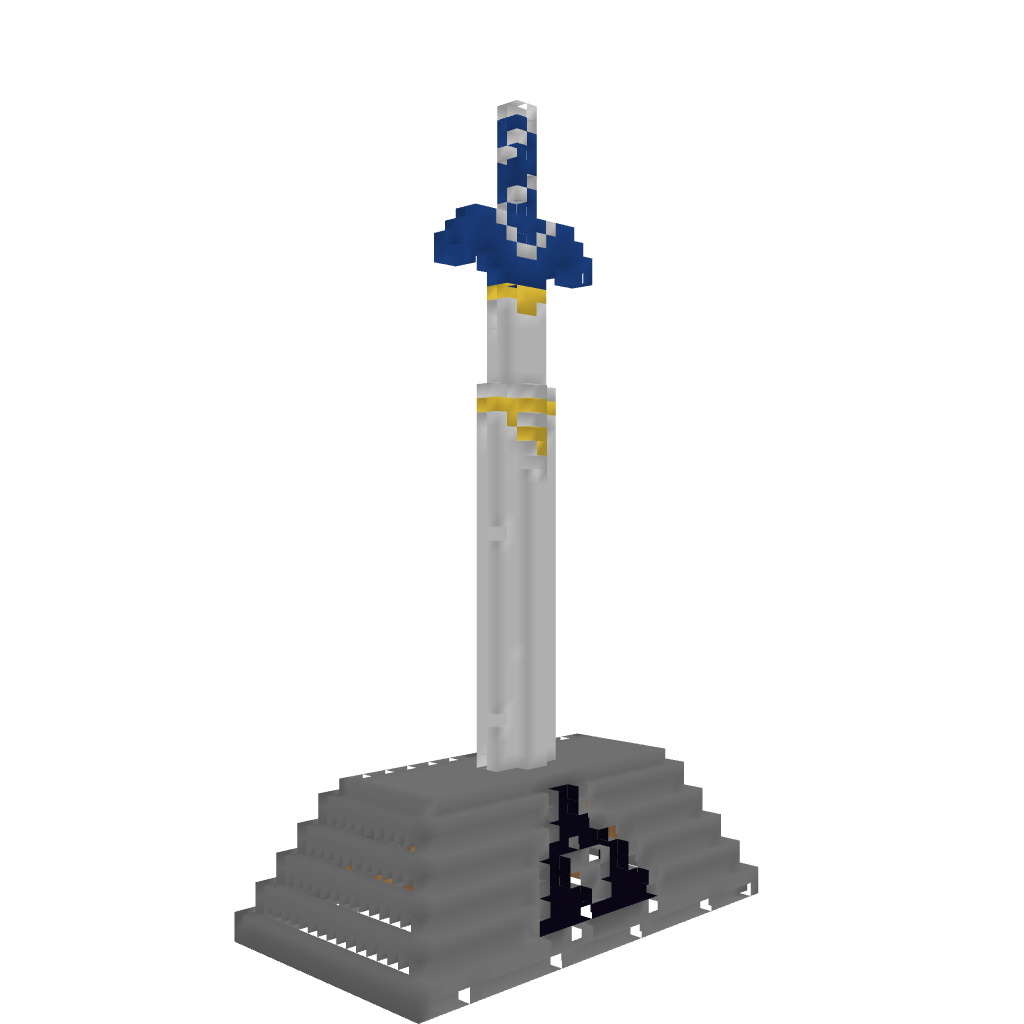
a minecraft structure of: The Master Sword in Pedestal